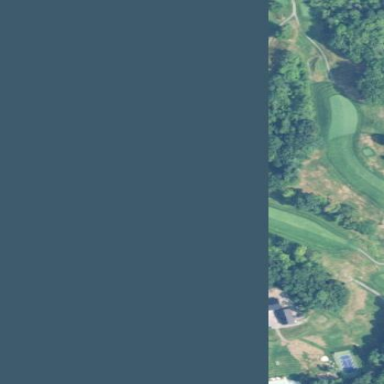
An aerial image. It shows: Golf course surrounded by greenery.